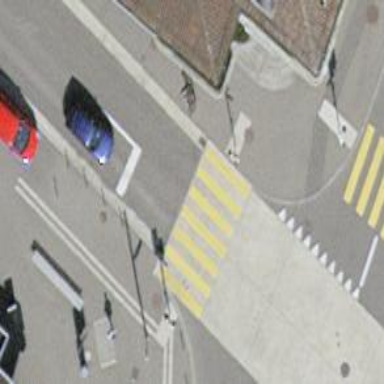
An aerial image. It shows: Crossing with traffic signals. It is zebra crossing.